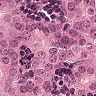
Metastatic tissue present: yes